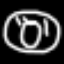
Label: donut